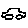
Label: car